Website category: phone
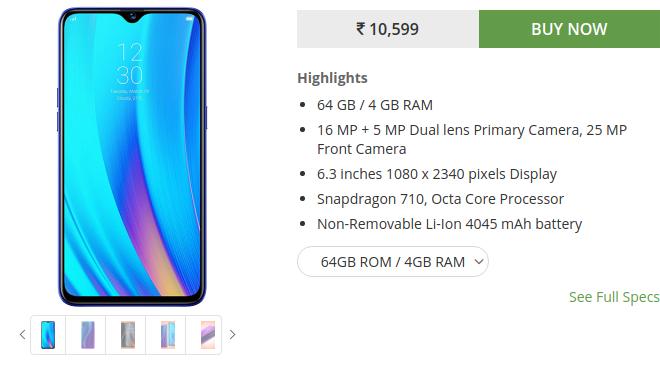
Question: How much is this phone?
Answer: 10,599

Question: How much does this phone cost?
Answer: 10,599

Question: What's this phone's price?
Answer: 10,599

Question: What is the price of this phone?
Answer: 10,599

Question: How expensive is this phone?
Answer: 10,599

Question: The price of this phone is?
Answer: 10,599

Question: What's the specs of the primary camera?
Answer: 16 MP + 5 MP Dual lens Primary Camera

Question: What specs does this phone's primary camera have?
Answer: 16 MP + 5 MP Dual lens Primary Camera

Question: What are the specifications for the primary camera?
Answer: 16 MP + 5 MP Dual lens Primary Camera

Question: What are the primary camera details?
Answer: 16 MP + 5 MP Dual lens Primary Camera

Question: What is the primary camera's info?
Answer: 16 MP + 5 MP Dual lens Primary Camera

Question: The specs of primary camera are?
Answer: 16 MP + 5 MP Dual lens Primary Camera

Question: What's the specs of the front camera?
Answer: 25 MP Front Camera

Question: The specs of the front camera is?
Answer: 25 MP Front Camera

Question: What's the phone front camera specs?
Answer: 25 MP Front Camera

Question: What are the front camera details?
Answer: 25 MP Front Camera

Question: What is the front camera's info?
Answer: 25 MP Front Camera

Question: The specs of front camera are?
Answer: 25 MP Front Camera

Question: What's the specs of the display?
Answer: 6.3 inches 1080 x 2340 pixels Display

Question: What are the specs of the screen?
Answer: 6.3 inches 1080 x 2340 pixels Display

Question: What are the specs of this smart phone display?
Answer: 6.3 inches 1080 x 2340 pixels Display

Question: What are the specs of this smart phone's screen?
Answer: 6.3 inches 1080 x 2340 pixels Display

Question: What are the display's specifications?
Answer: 6.3 inches 1080 x 2340 pixels Display

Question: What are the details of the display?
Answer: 6.3 inches 1080 x 2340 pixels Display

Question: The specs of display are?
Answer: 6.3 inches 1080 x 2340 pixels Display

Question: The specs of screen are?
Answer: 6.3 inches 1080 x 2340 pixels Display

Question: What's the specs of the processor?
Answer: Snapdragon 710, Octa Core Processor

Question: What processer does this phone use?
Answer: Snapdragon 710, Octa Core Processor

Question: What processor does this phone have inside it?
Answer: Snapdragon 710, Octa Core Processor

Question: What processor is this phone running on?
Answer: Snapdragon 710, Octa Core Processor

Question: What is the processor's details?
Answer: Snapdragon 710, Octa Core Processor

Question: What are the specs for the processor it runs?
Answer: Snapdragon 710, Octa Core Processor

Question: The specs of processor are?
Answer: Snapdragon 710, Octa Core Processor

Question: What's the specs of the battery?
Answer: Non-Removable Li-Ion 4045 mAh battery

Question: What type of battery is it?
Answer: Non-Removable Li-Ion 4045 mAh battery

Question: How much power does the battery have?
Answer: Non-Removable Li-Ion 4045 mAh battery

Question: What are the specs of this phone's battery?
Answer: Non-Removable Li-Ion 4045 mAh battery

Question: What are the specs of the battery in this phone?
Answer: Non-Removable Li-Ion 4045 mAh battery

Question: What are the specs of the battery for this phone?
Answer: Non-Removable Li-Ion 4045 mAh battery

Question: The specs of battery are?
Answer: Non-Removable Li-Ion 4045 mAh battery